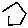
Label: hexagon